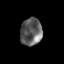
Tissue: prostate
Cell type: Epithelial cells
Senescence score: 0.2738
Nuclear area (px): 585
Mean DAPI intensity: 94.617